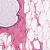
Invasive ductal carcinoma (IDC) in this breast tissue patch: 0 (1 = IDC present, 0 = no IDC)